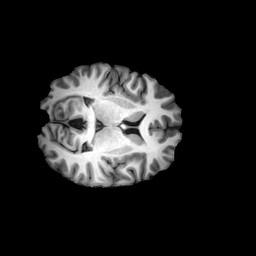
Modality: T1w
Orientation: axial
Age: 27
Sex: female
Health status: ill